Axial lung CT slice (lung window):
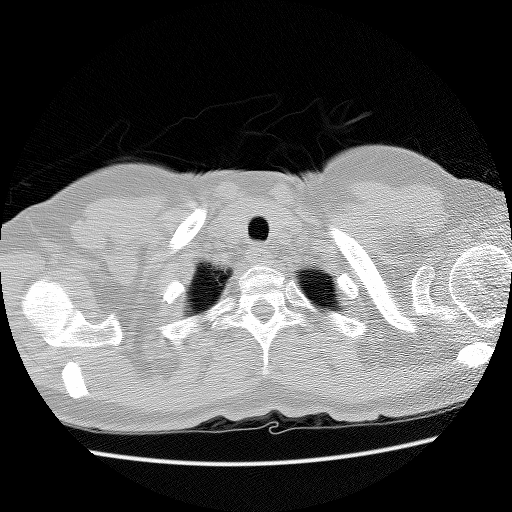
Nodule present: no